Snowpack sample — Loveland Pass, Silver Plume, Colorado, USA (12/14/25, 10:50 AM MST)
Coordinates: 39.664, -105.882
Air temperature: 36 °F
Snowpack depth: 67 cm
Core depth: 30 cm
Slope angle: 6°, slope face: 326°
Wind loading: low
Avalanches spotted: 0
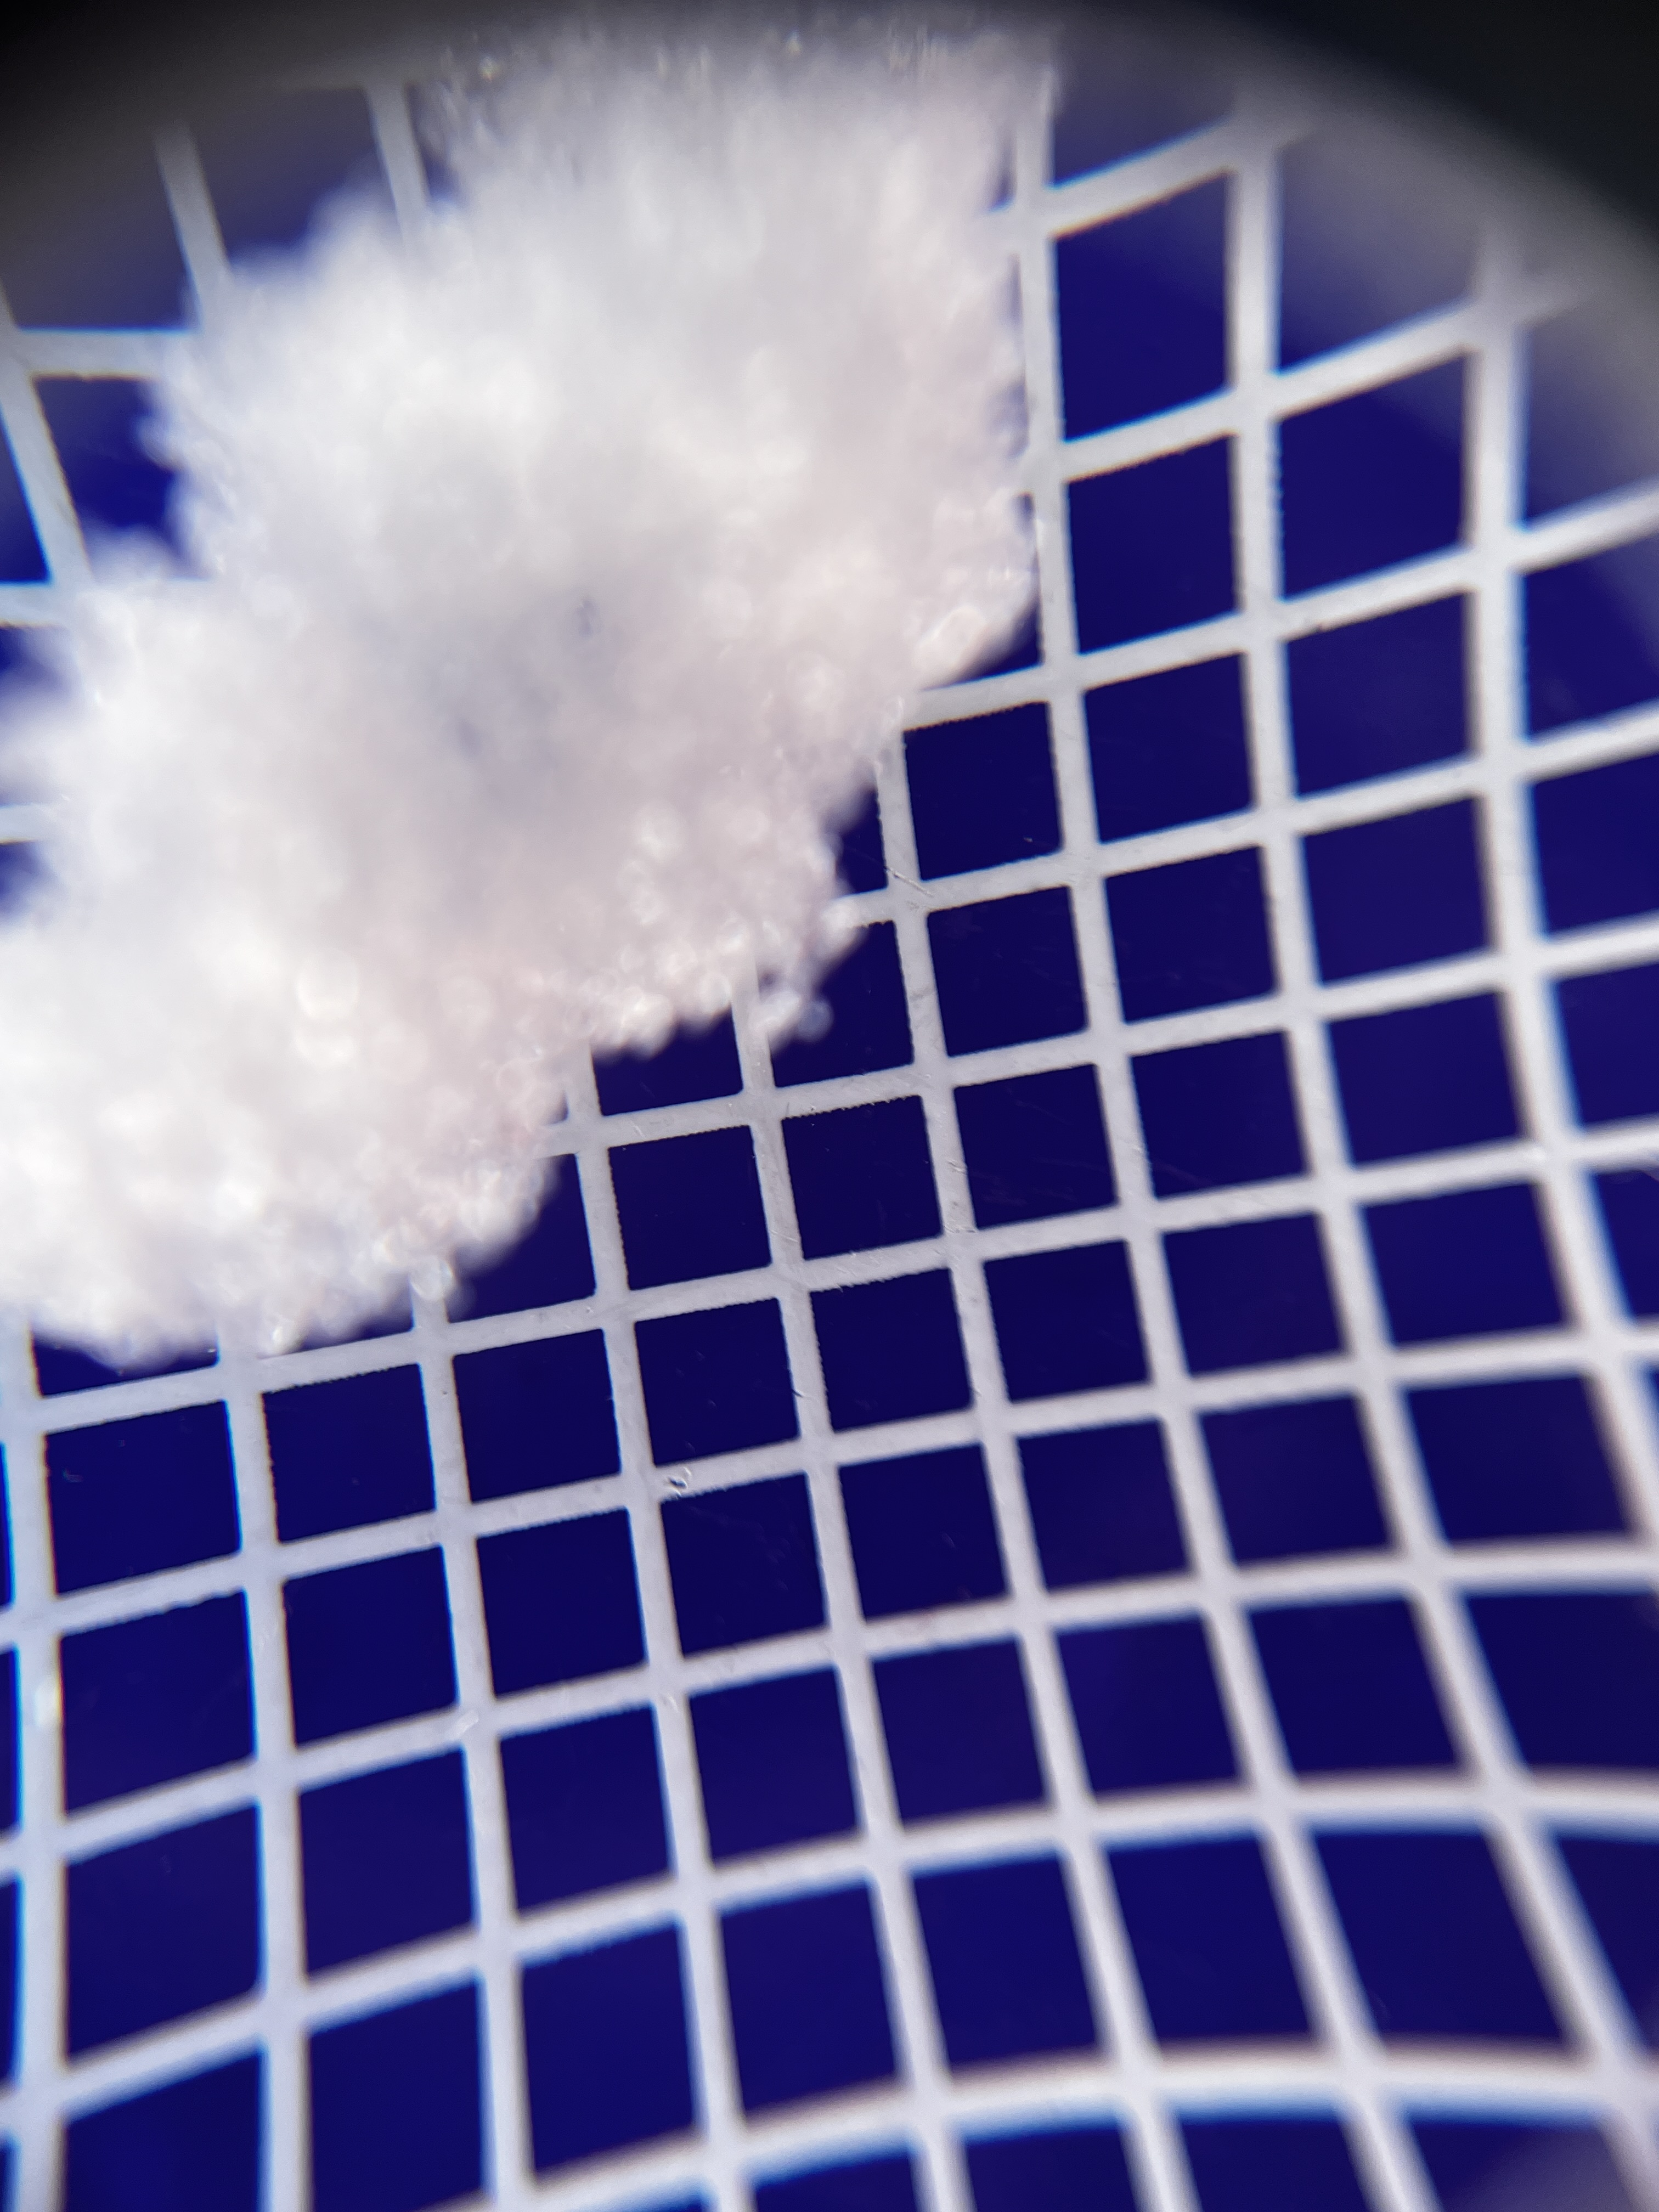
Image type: magnified_profile
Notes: No avalanches spotted, very late start to the season with minimal snowpack